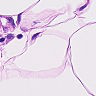
Metastatic tissue present: no